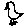
Label: bird